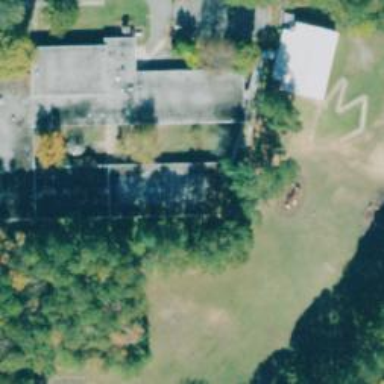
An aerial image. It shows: School.